Question: I use SSAS and SQL Server 2008 R2 and AdventureWorks Database.
I write this query :
'''
Select
ytd([Date].[Calendar].[Calendar Quarter].[Q3 CY 2003]) on columns
From [Adventure Works]
'''
and i get this result :

but when i execute this query :
'''
Select
ytd([Date].[Fiscal].[Fiscal Quarter].[Q3 FY 2003]) on columns
From [Adventure Works]
'''
i get this error :
'''
Executing the query ...
Query (2, 2) By default, a year level was expected. No such level was found in the cube.
Execution complete
'''
why this query not work ?
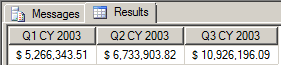
Answer: From the <URL> : The Ytd function is a shortcut function for the PeriodsToDate [...] .Note that this function will not work when the Type property is set to FiscalYears. How about using the following instead :
'''
Select
PeriodsToDate(
[Date].[Fiscal].[Fiscal Year],
[Date].[Fiscal].[Fiscal Quarter].[Q3 FY 2003]
) on columns
From [Adventure Works]
'''